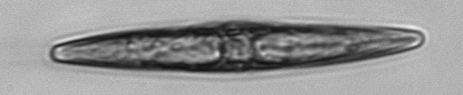
Label: Pleurosigma